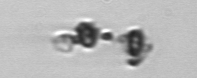
Label: Thalassiosira_TAG_external_detritus